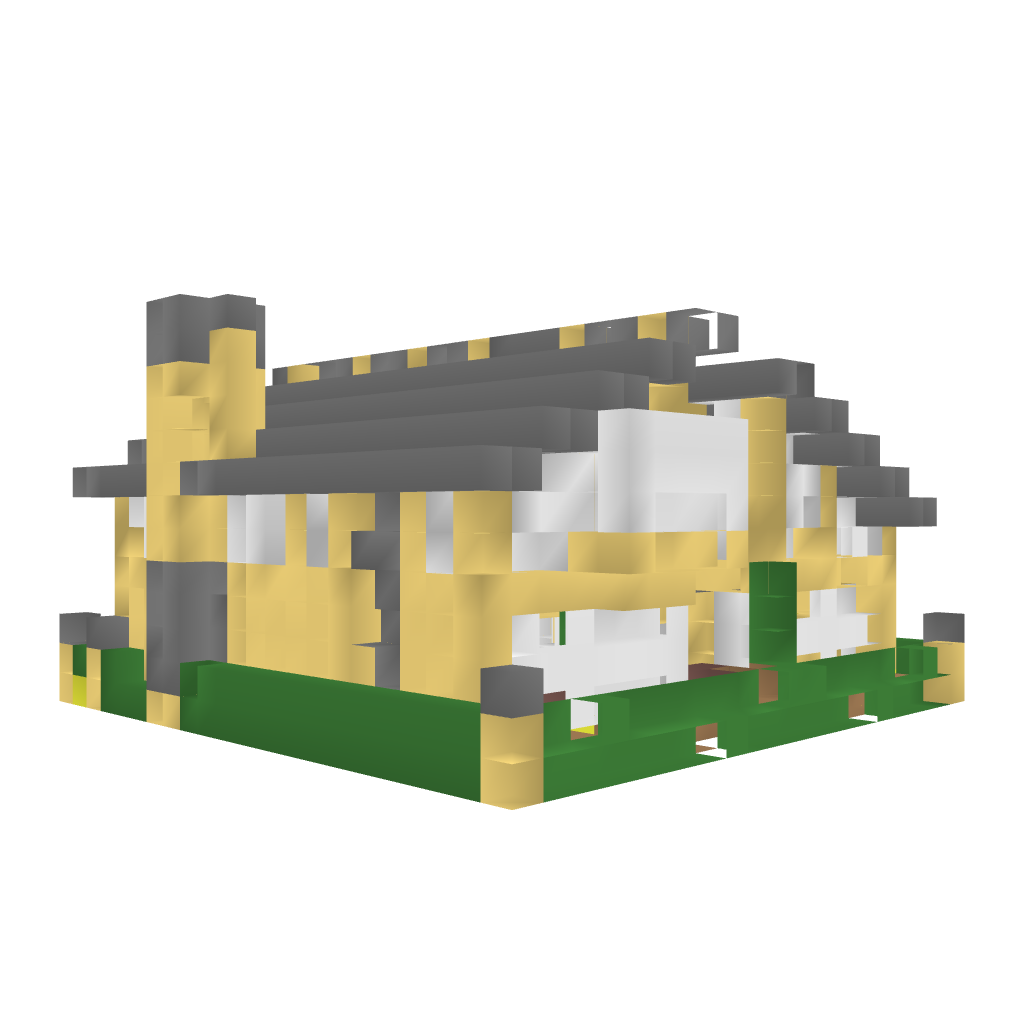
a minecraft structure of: Modern house whit a fireplace bad low quality